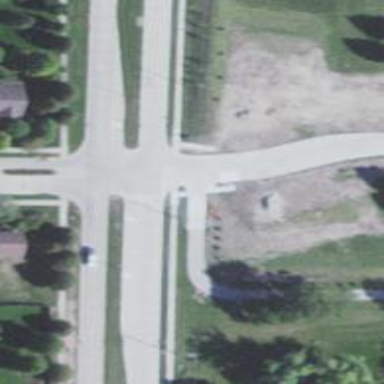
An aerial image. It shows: Crossing on the road.